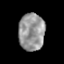
Tissue: prostate
Cell type: Epithelial cells
Senescence score: 0.3371
Nuclear area (px): 946
Mean DAPI intensity: 151.701